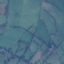
Label: Pasture